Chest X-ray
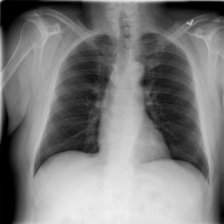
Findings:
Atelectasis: negative
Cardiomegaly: negative
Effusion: negative
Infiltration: negative
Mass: negative
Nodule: negative
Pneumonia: negative
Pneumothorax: negative
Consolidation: negative
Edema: negative
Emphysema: negative
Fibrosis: negative
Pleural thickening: negative
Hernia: negative